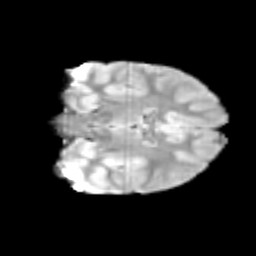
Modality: T2w
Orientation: coronal
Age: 9
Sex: female
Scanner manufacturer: siemens
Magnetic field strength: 3 T
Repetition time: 3.8 s
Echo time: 0.07 s